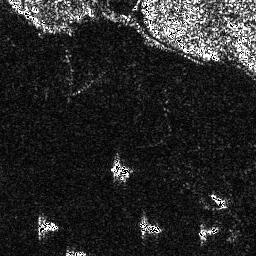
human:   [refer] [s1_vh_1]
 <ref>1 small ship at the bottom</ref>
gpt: <box>[[53, 85, 62, 91, 0]]</box>